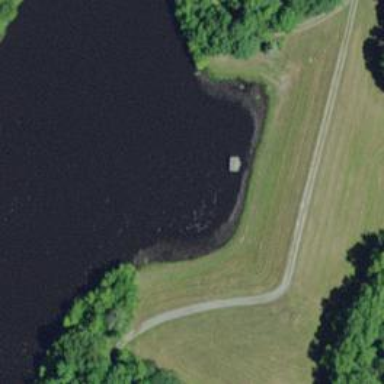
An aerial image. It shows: Dam along waterway.